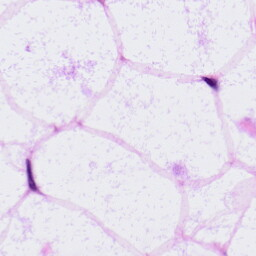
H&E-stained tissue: LymphNode